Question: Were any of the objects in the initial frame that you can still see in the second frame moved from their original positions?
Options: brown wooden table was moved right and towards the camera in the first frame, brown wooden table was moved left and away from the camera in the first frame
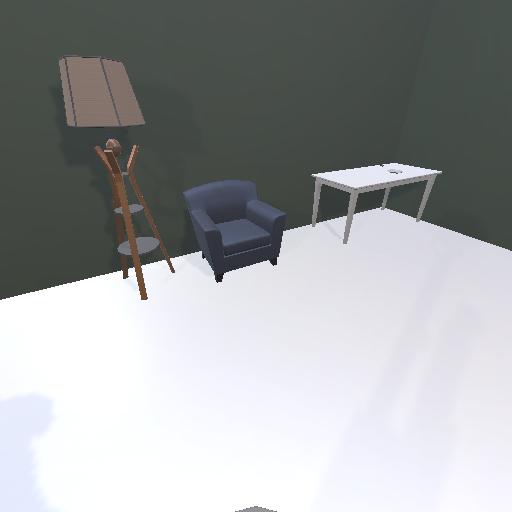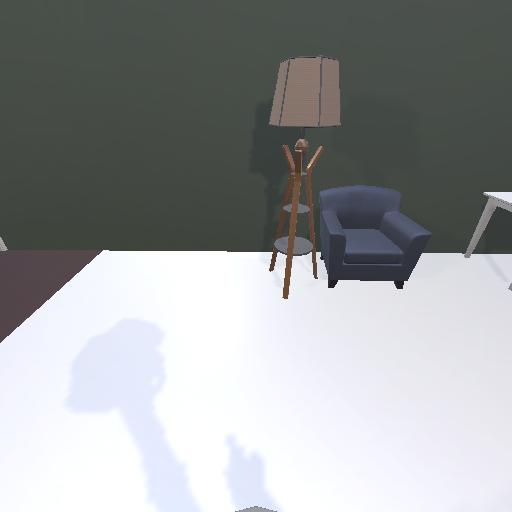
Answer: brown wooden table was moved right and towards the camera in the first frame